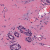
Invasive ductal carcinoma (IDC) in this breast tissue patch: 0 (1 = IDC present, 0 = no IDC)